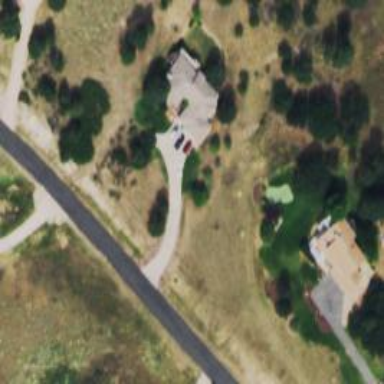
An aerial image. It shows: Driveway leading to service road.